Question: I am having an issue with the twitter Bootstrap navbar-collapse overlapping the navbar-header logo 'the alpha' and preventing the link to be clickable.
see picture below: alpha has an href link but is not clickable due 'div.navbar-collapse' overlapping.
Here's the link to the live website: <URL>

'''
<div class="navbar navbar-default nav-show" role="navigation">
<div class="container">
<div class="navbar-header">
<button type="button" class="navbar-toggle" data-toggle="collapse" data-target=".navbar-collapse">
<span class="sr-only">Toggle navigation</span>
<i class="fa fa-bars fa-lg"></i>
<i class="fa fa-times fa-lg" style="display:none;"></i>
</button>
<a class="navbar-brand" href="#viewer"><span class="logo">a</span></a>
</div>
<div class="navbar-collapse collapse">
<ul class="nav navbar-nav navbar-right">
<li><a href="#about">About</a></li>
<li><a href="#works">Works</a></li>
<li><a href="#manifesto">Manifesto</a></li>
</ul>
</div><!--/.nav-collapse -->
</div>
</div>
'''
What seems to be the issue here?
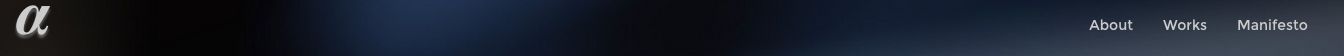
Answer: It appears that two elements on your '.navbar' are causing the issue:
'-webkit-perspective:1000' and '-webkit-backface-visibility: hidden'
These are elements that relate to 3D transformation of objects on the page - and somehow they are distorting the clickable area on your logo.
These styling don't appear to be in use on the navbar, and removing them from your '.navbar' class will fix the issue.